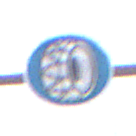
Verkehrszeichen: SchneekettenVorgeschrieben
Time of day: Midday
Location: Outdoor (Nature)
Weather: PartlyCloudy
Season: NotSpecified
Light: Natural